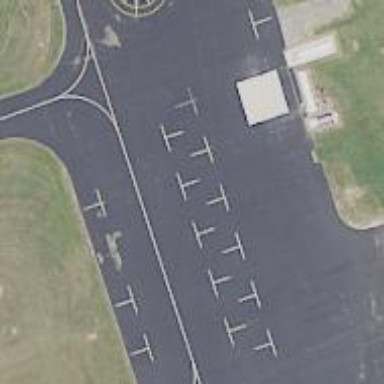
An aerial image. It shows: Apron at the airport.